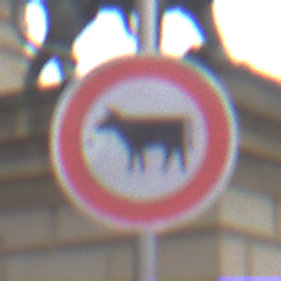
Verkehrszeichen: VerbotViehtrieb
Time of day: Midday
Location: Outdoor (Urban)
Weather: Overcast
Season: NotSpecified
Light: Natural